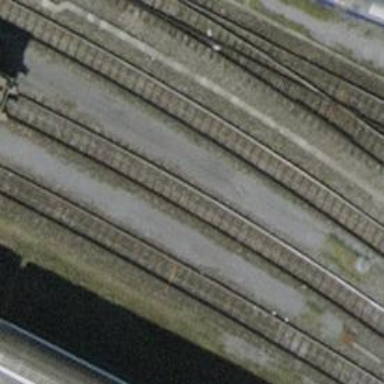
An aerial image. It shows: Yard with single rail track. The railway track is electrified with contact line for service purposes.